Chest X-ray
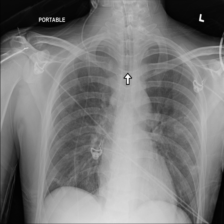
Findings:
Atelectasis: positive
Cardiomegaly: negative
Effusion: negative
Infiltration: negative
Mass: negative
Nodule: negative
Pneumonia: negative
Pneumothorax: negative
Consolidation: negative
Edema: negative
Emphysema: negative
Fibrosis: negative
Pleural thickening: negative
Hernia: negative